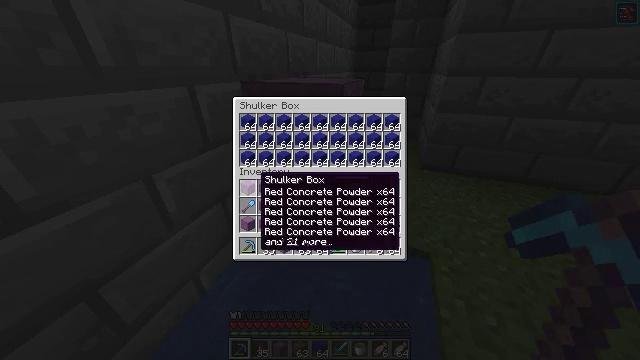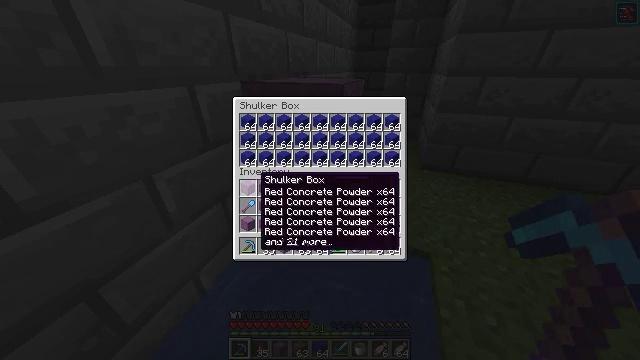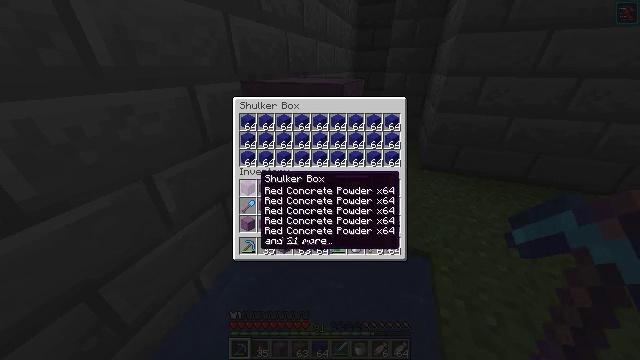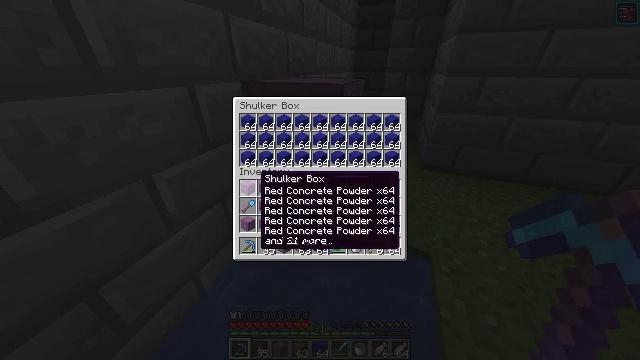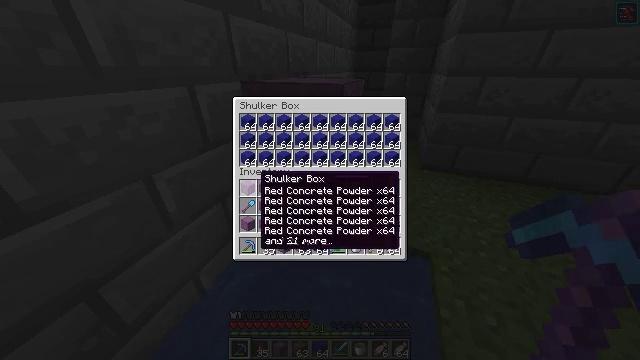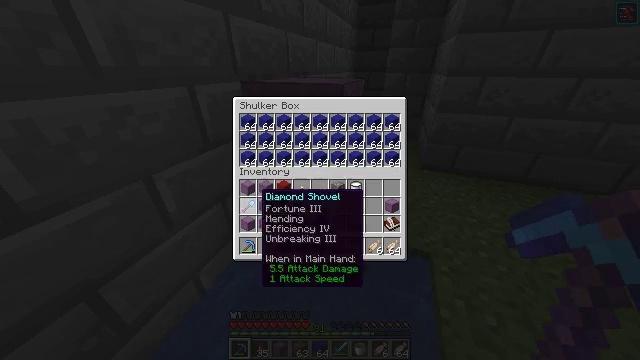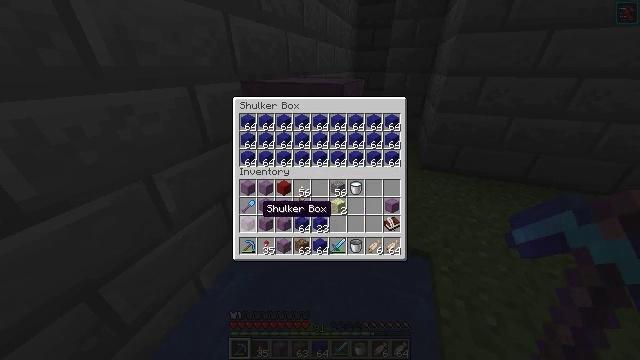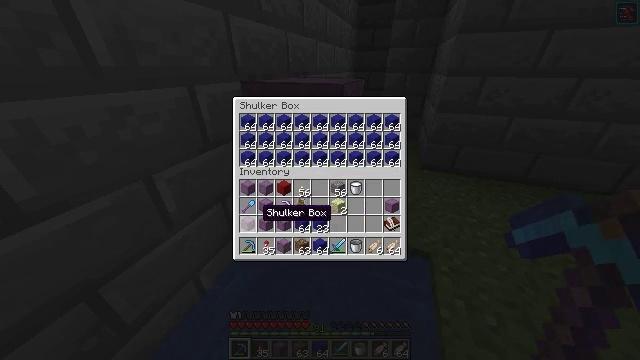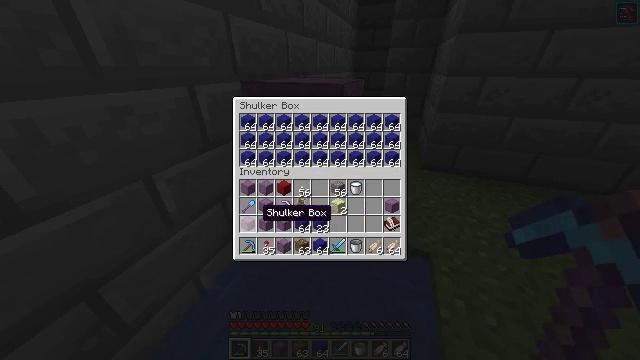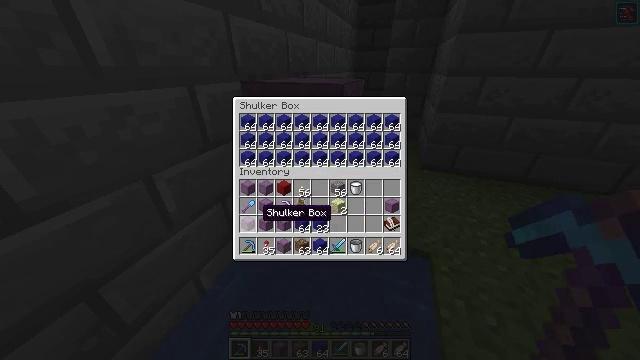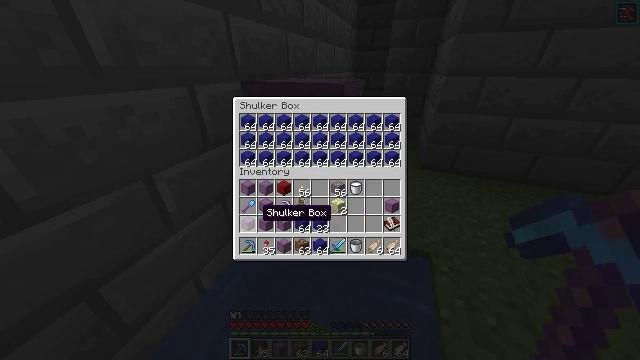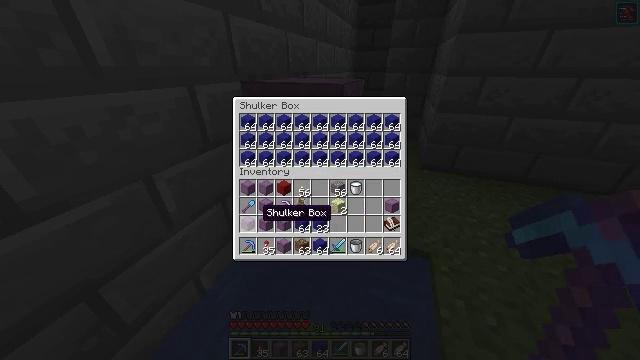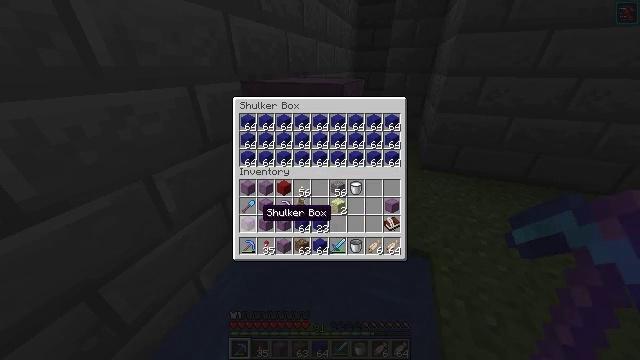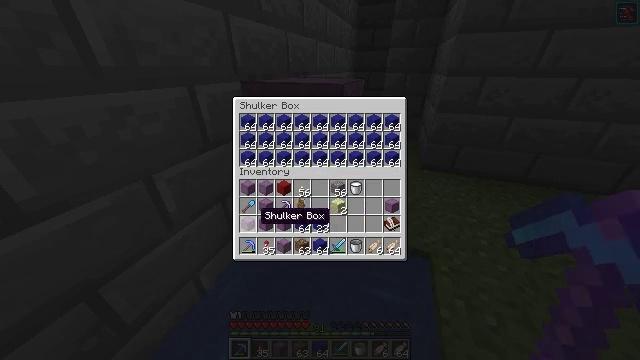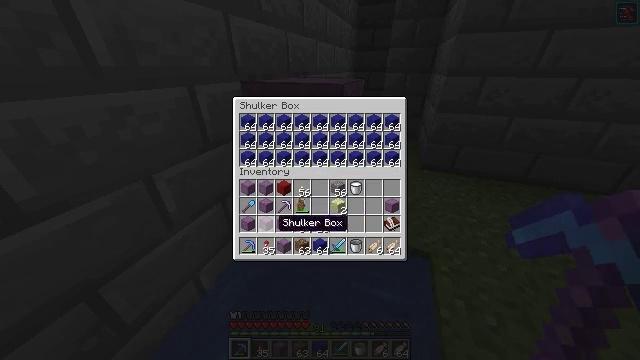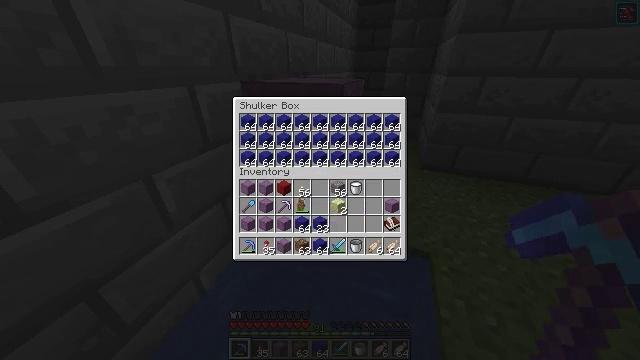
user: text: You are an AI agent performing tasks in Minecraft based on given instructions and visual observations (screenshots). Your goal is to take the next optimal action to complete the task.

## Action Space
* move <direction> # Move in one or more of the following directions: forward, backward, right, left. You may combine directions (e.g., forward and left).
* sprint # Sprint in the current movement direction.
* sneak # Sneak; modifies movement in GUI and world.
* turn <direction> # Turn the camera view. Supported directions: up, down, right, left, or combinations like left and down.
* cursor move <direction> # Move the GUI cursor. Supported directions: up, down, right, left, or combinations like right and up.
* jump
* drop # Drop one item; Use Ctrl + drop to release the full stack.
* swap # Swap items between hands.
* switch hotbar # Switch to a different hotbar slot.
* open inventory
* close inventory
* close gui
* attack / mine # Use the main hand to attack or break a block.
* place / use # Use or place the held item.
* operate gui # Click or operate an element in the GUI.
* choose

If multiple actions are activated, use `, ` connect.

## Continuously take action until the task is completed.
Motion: motion action
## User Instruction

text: Break the shulker box to collect it.
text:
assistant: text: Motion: no_op
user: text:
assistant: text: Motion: no_op
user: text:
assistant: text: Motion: no_op
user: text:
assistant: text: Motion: no_op
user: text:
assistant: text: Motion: cursor move down
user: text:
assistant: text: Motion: cursor move down
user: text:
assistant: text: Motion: no_op
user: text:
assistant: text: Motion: no_op
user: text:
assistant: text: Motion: no_op
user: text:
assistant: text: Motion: no_op
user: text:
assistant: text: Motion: no_op
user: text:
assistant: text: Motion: no_op
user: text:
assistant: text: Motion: no_op
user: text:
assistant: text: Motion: cursor move right and down
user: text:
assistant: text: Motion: cursor move right
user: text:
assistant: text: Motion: no_op
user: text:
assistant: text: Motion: no_op
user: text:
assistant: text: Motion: no_op
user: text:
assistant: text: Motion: no_op
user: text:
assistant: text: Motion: no_op
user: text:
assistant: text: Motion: no_op
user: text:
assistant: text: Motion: no_op
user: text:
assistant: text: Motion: no_op
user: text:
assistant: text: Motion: no_op
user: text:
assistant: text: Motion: no_op
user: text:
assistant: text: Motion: no_op
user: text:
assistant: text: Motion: no_op
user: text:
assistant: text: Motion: no_op
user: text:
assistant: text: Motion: no_op
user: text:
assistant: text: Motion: no_op